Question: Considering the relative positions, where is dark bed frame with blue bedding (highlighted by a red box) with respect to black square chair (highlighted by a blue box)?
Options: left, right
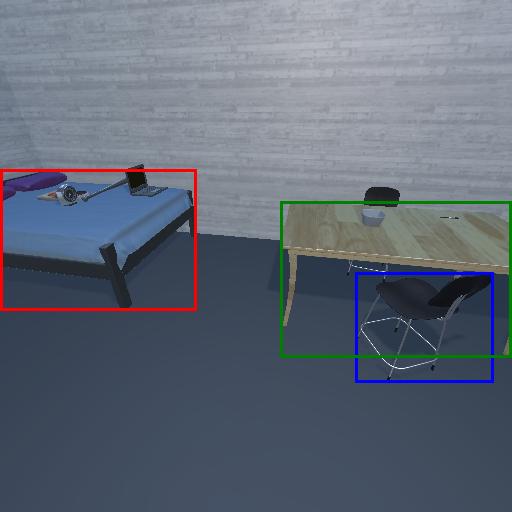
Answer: left